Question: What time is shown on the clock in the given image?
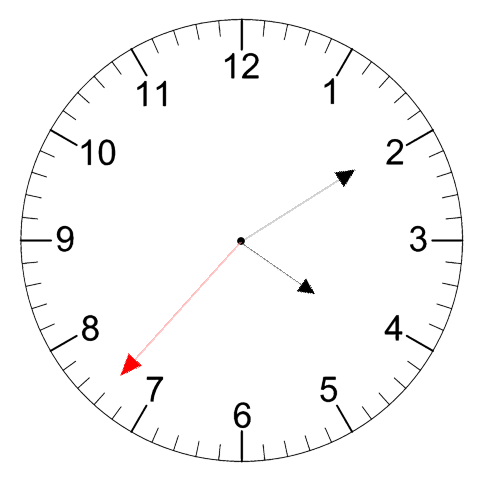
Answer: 04:09:37